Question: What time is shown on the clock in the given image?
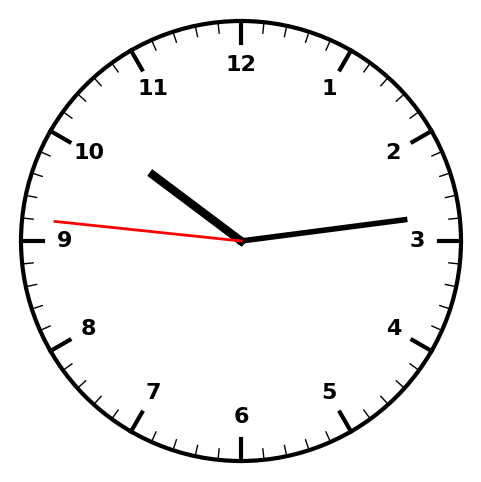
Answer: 10:13:46